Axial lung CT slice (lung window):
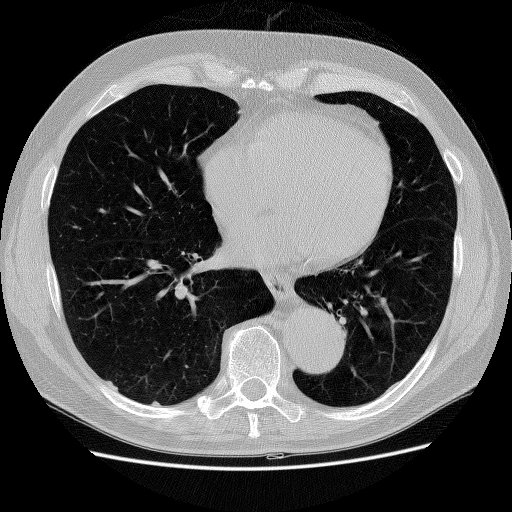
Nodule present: no